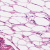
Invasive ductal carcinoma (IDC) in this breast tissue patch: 0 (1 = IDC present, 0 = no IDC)